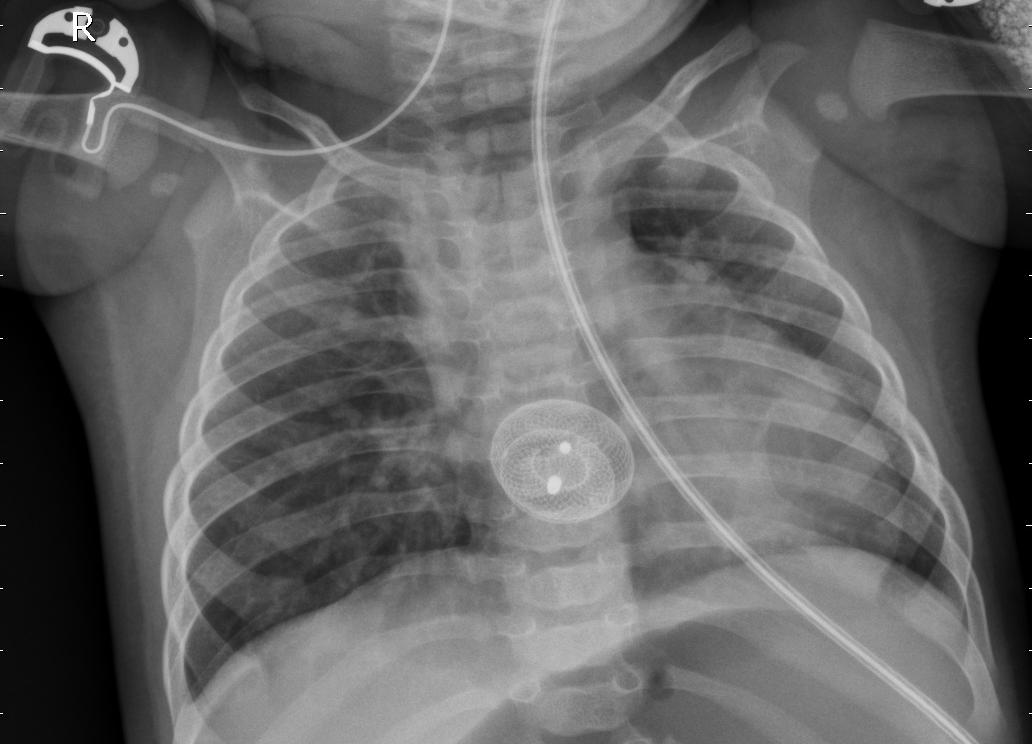
Diagnosis: PNEUMONIA